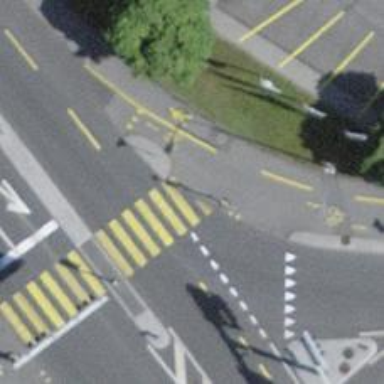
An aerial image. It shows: Footway with zebra crossing.